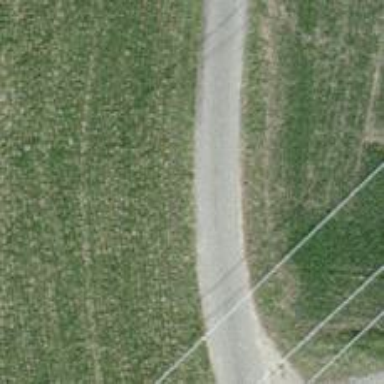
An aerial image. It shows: Paved track with grade1 quality.